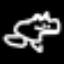
Label: frog